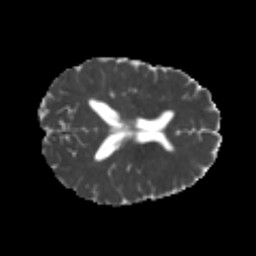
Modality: MD
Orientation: axial
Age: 21
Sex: female
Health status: healthy
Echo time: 0.074 s